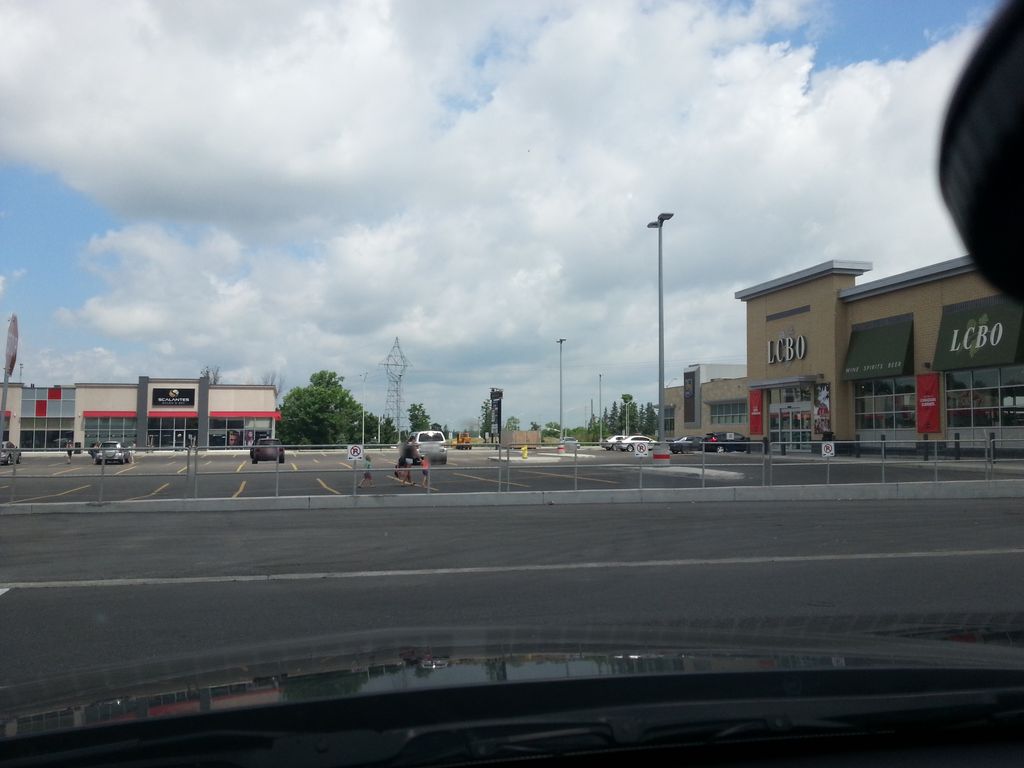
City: ottawa-gatineau